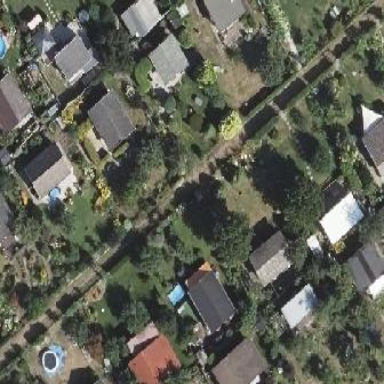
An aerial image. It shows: Plot in the allotments.